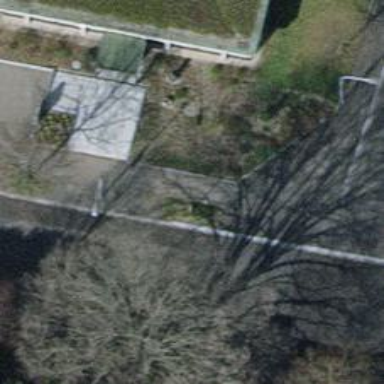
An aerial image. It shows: Avenue lined with trees.